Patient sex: F
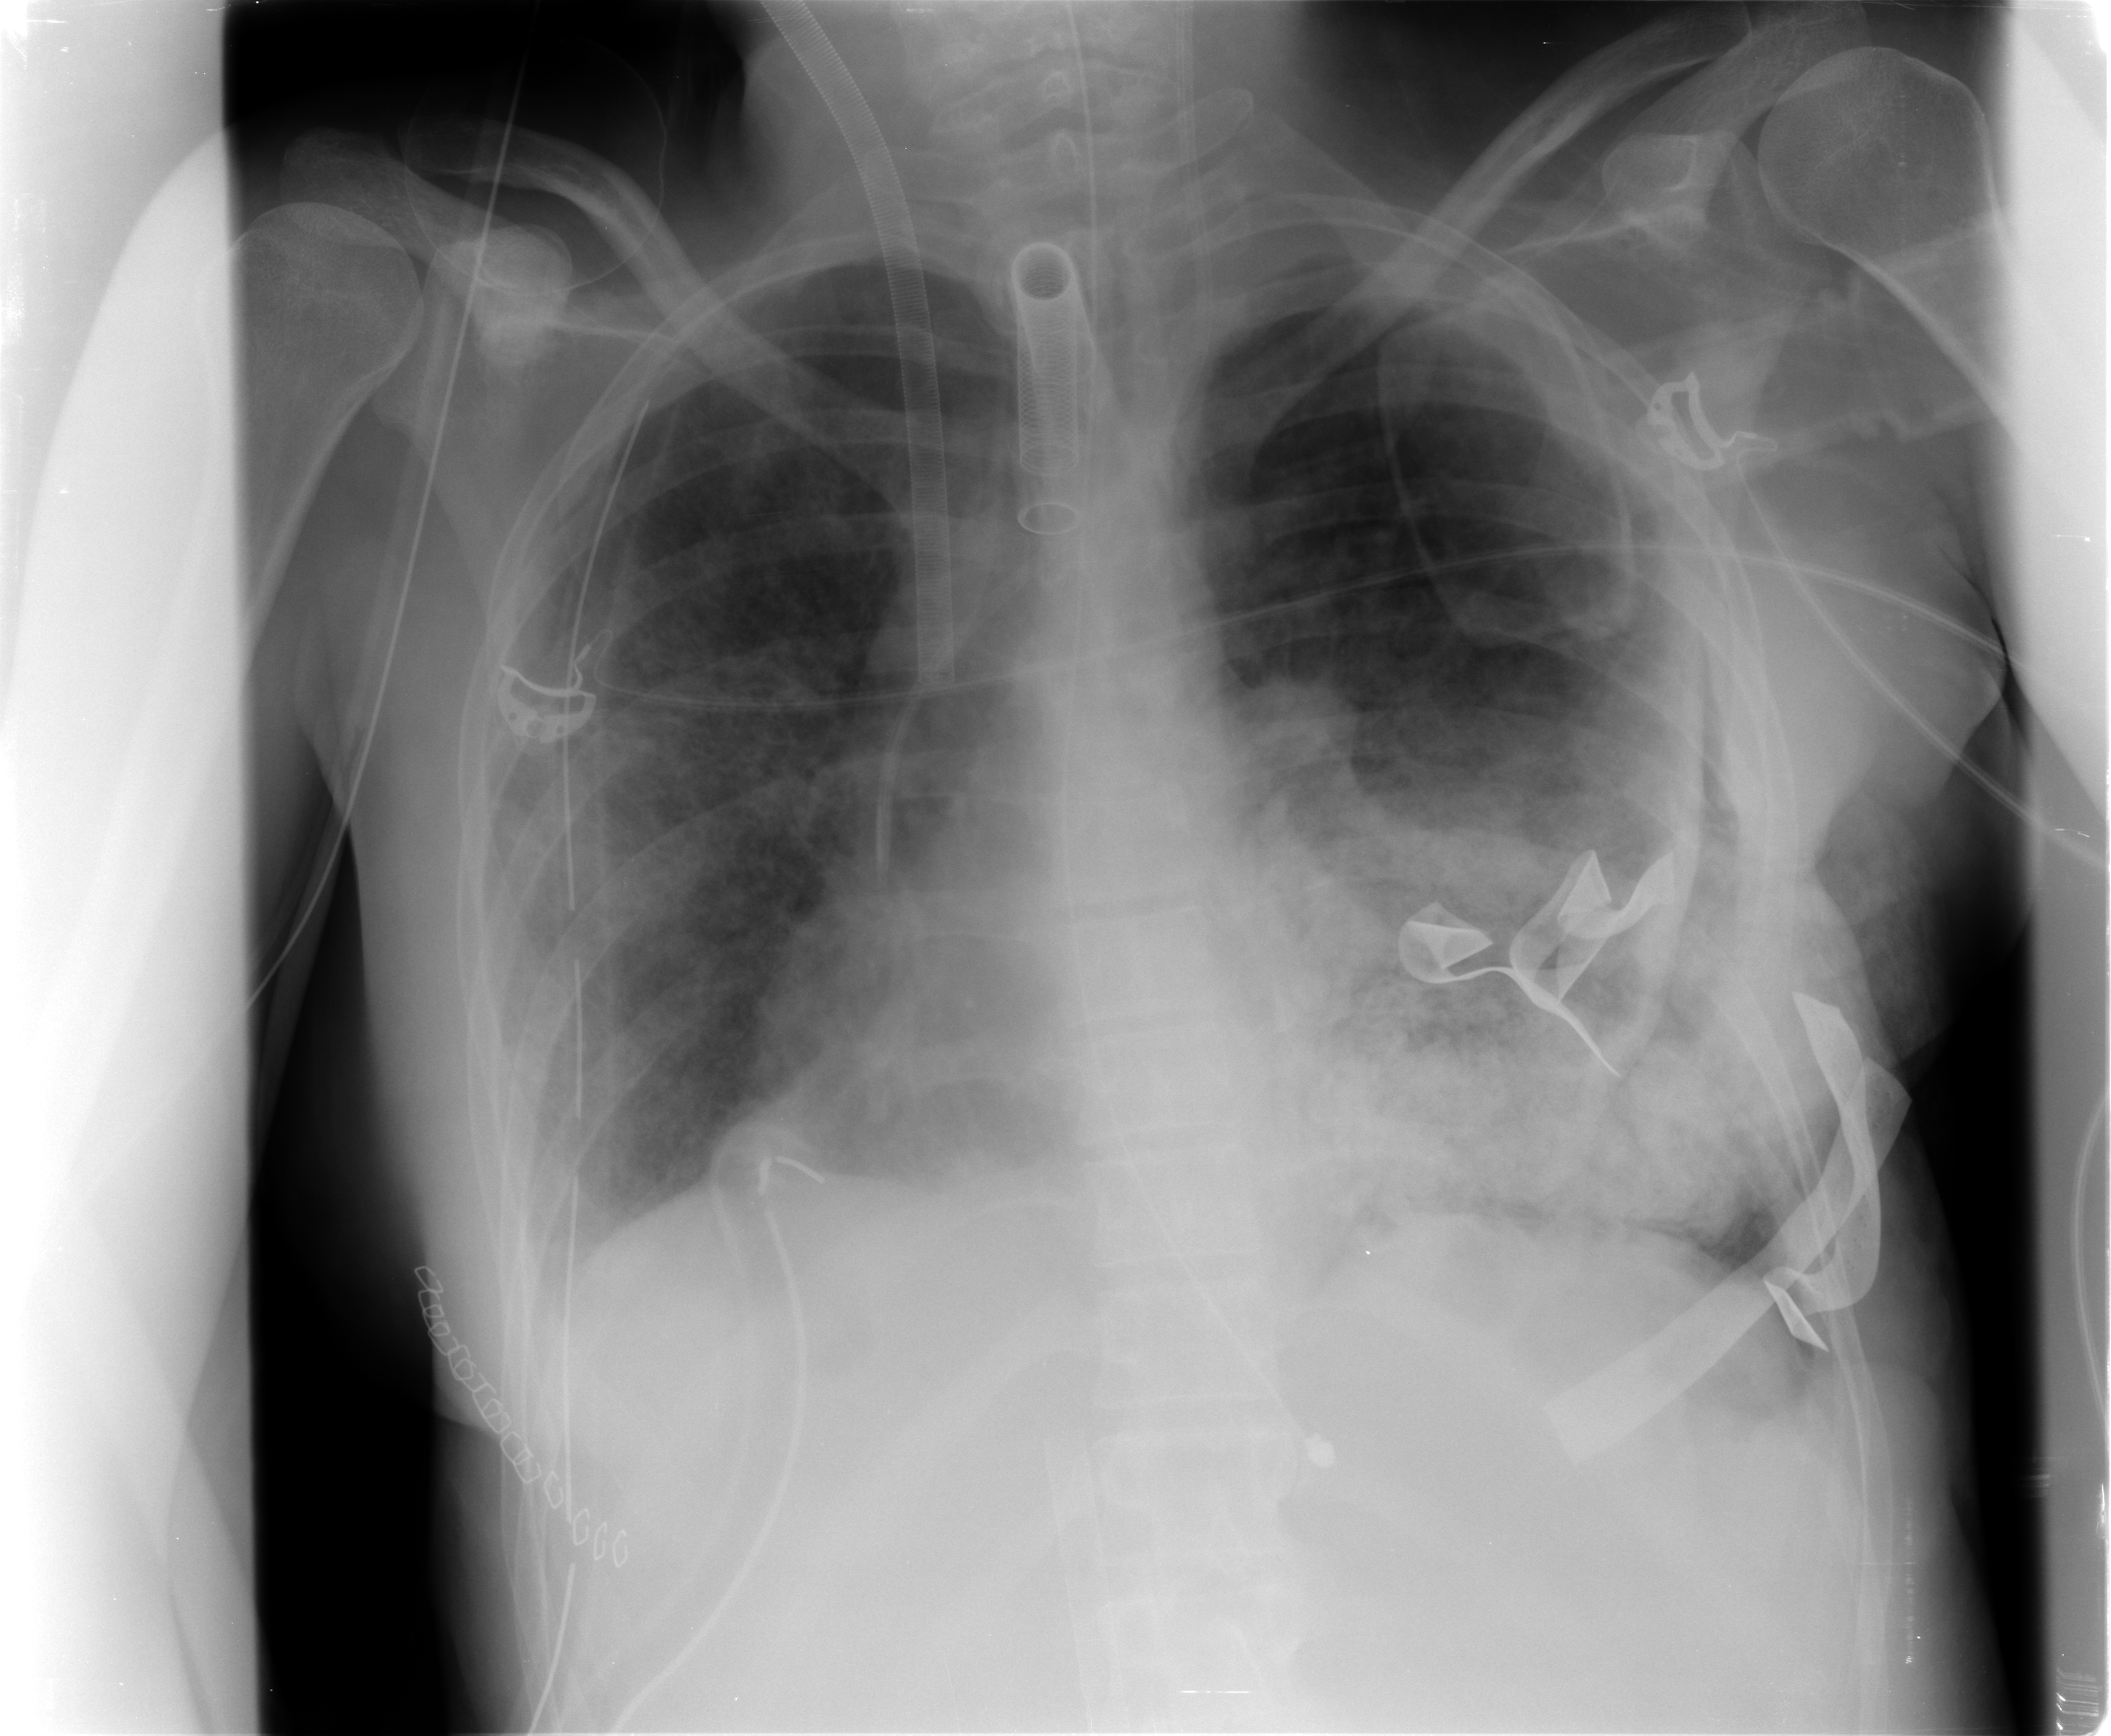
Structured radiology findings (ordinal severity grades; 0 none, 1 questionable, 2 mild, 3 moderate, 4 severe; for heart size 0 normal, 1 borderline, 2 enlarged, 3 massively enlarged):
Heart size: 0
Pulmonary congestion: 1
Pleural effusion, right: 0
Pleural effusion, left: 0
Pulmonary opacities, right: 2
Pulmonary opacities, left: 2
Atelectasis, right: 2
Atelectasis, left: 2